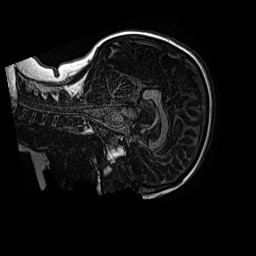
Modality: MP2RAGE
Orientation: sagittal
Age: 12
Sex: female
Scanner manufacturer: siemens
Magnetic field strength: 3 T
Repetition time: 4 s
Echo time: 0.00299 s